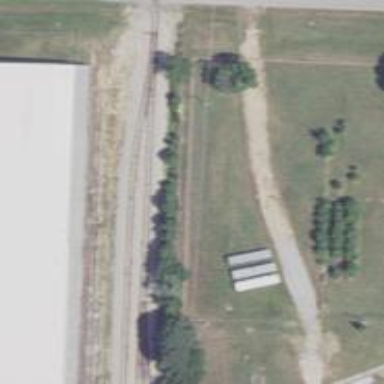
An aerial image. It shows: Railway siding for service.